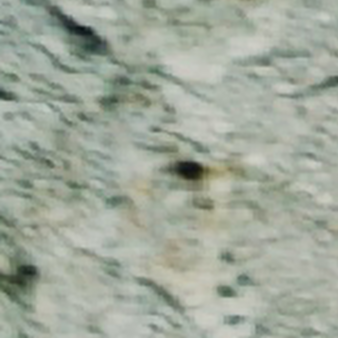
Label: other